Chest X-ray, PA view. Patient: 16 years old, sex M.
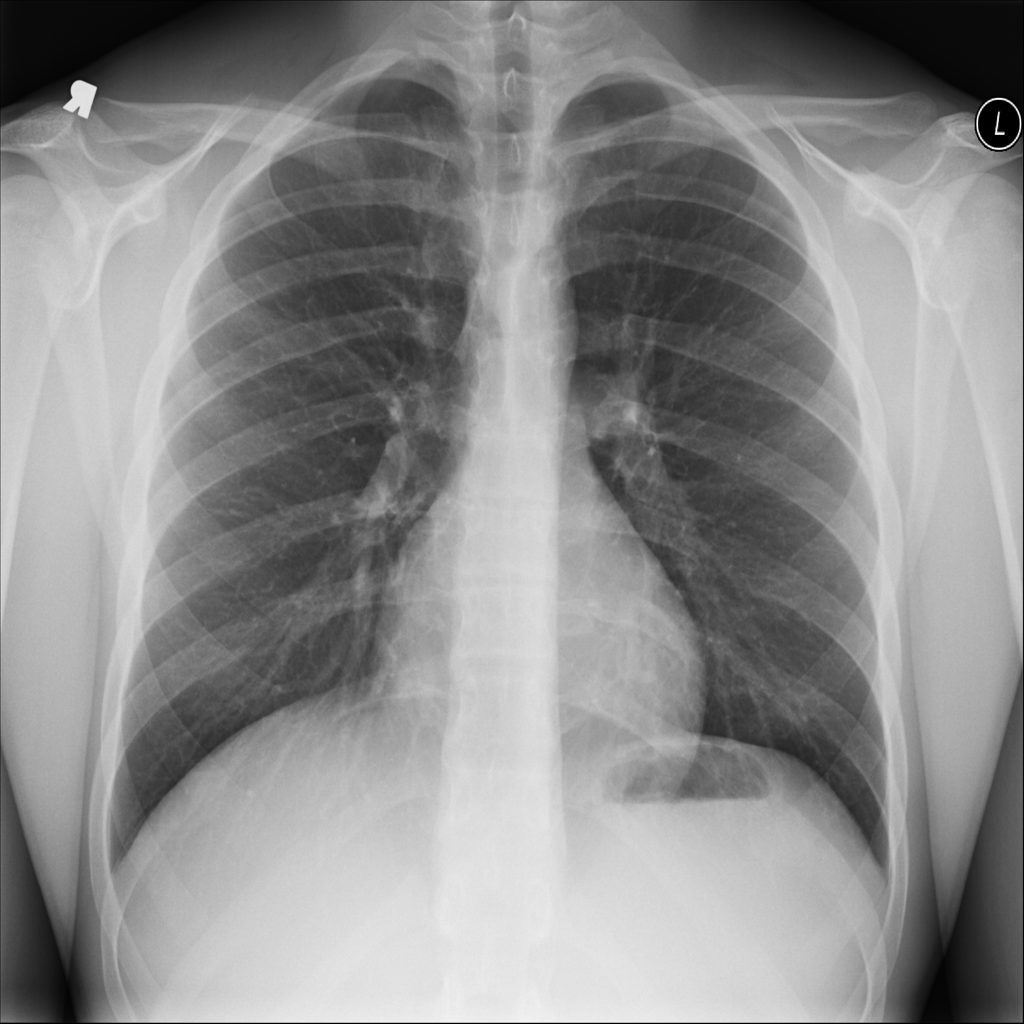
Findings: Infiltration